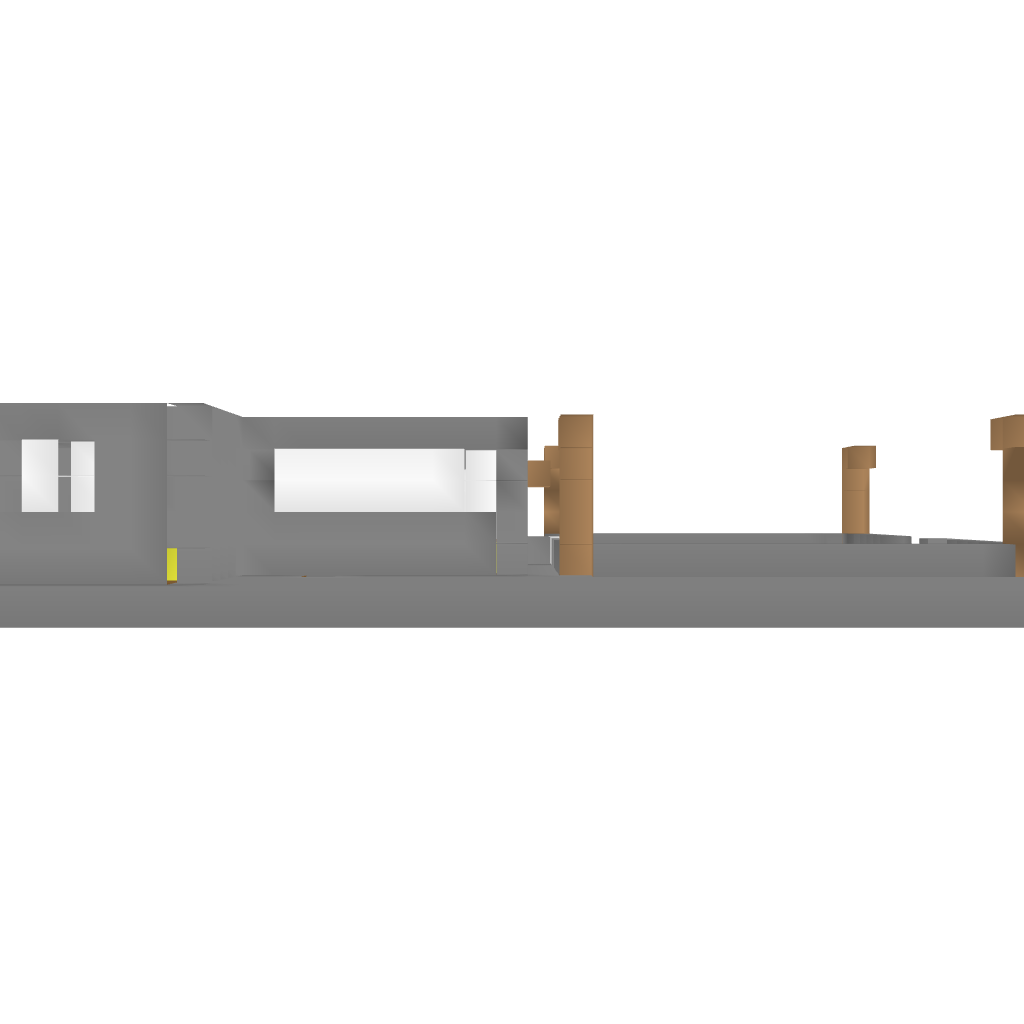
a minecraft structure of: Minecraft Grocery Store bad low quality